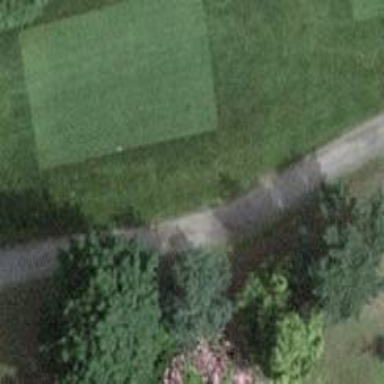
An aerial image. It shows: Grassy area designated as golf tee.